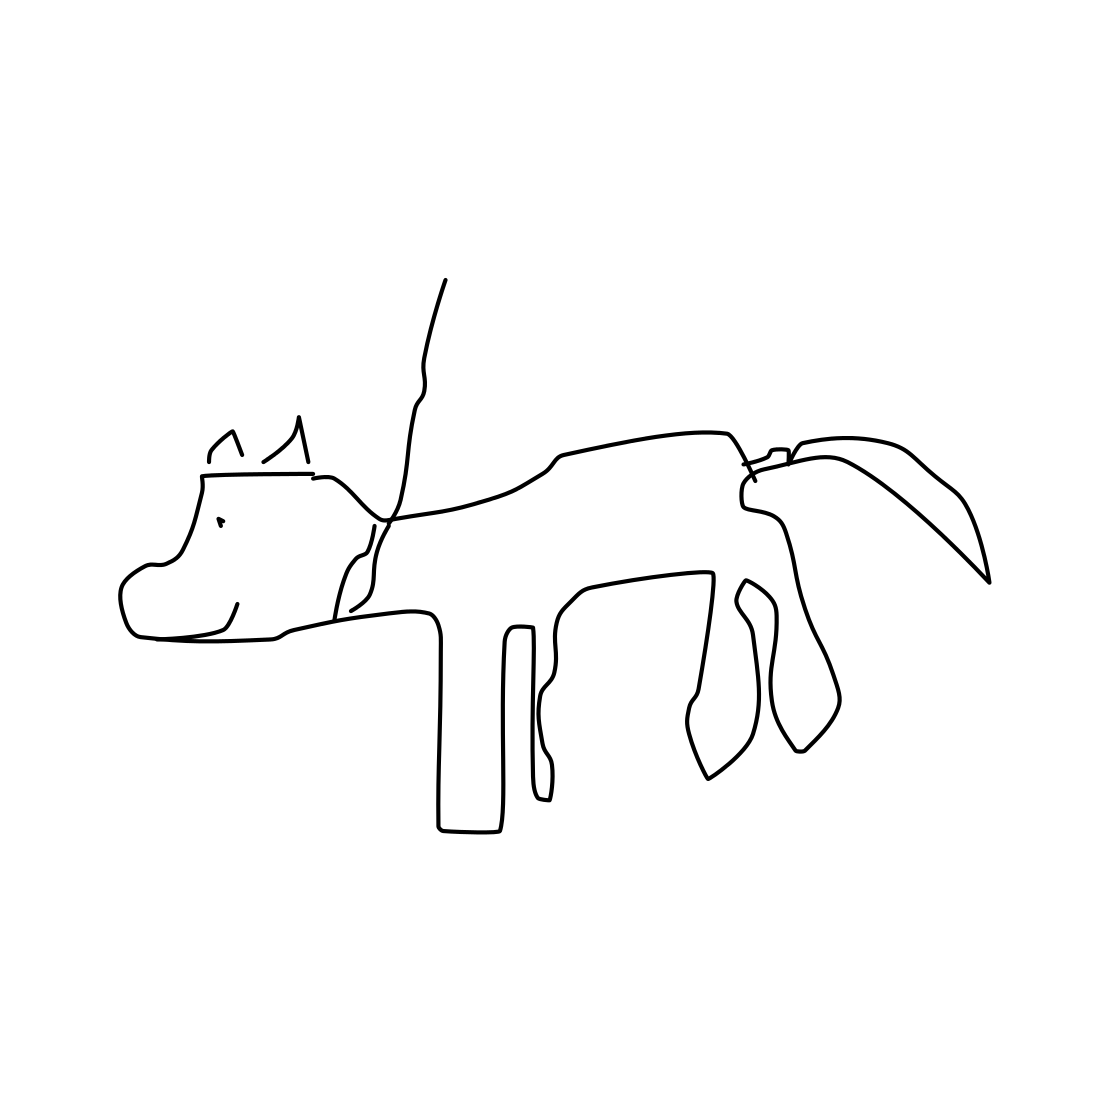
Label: dog